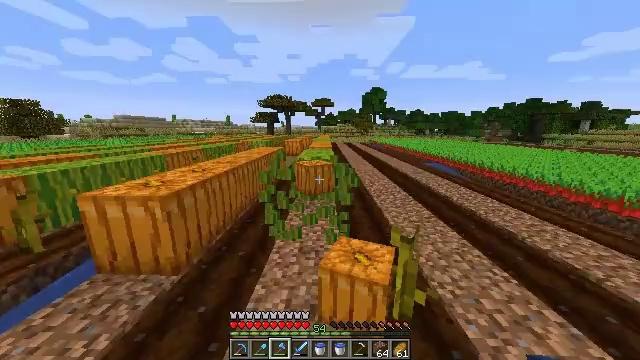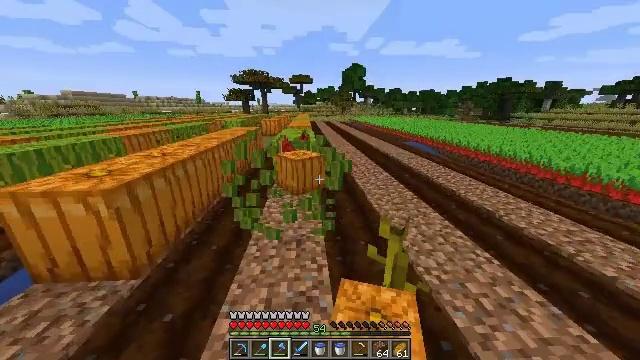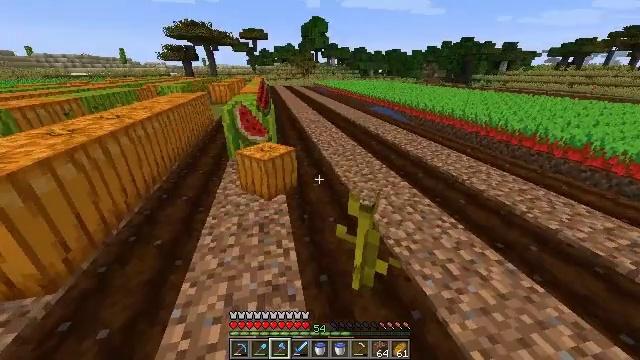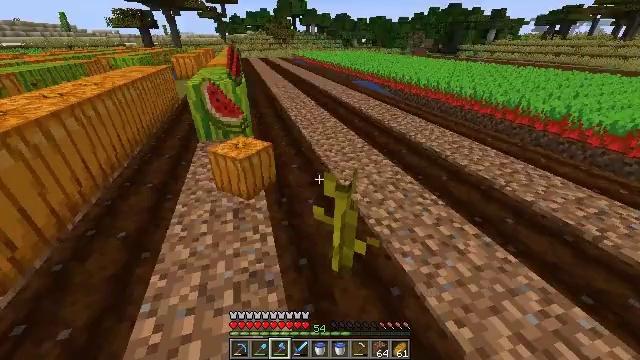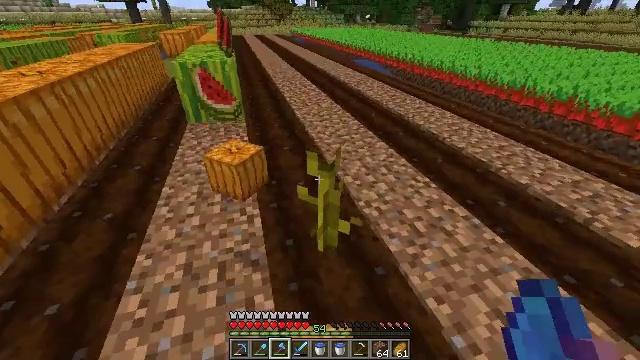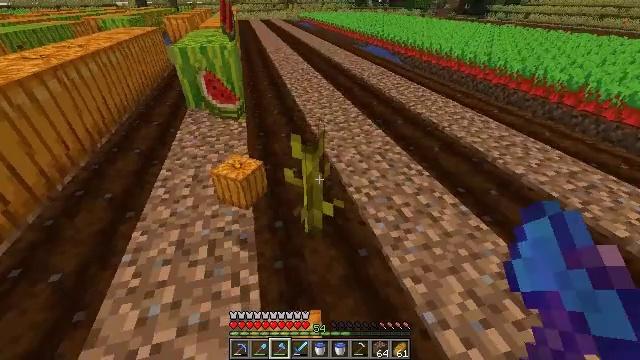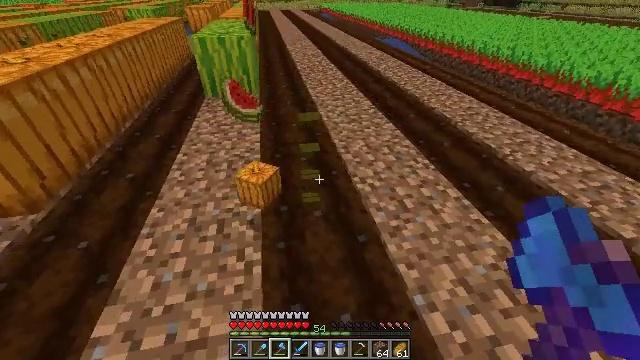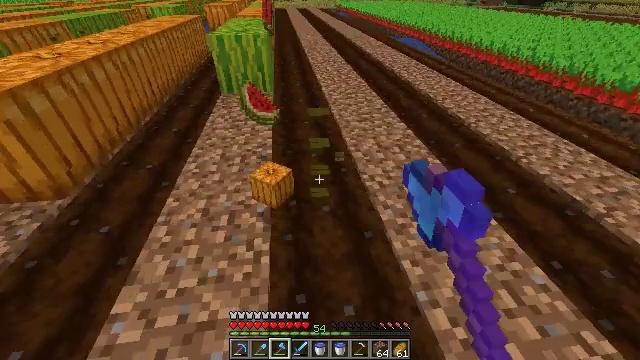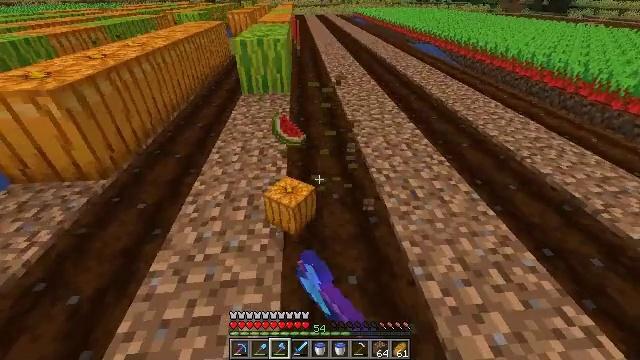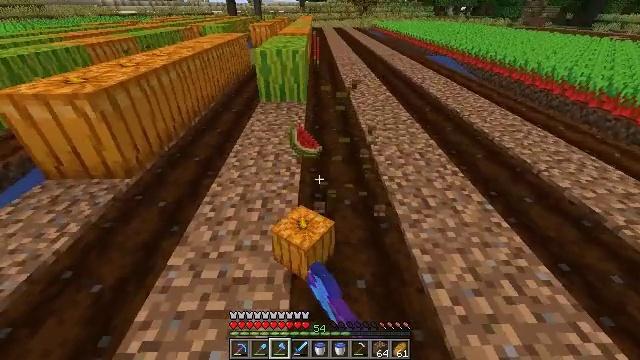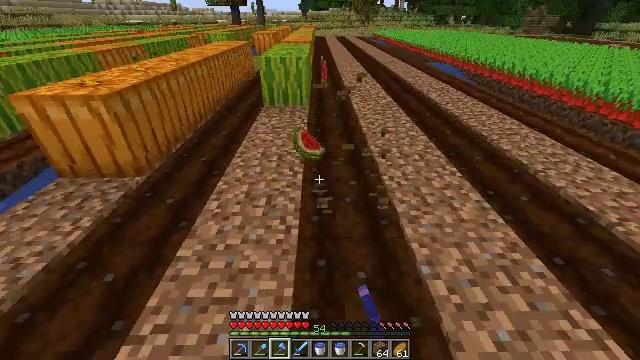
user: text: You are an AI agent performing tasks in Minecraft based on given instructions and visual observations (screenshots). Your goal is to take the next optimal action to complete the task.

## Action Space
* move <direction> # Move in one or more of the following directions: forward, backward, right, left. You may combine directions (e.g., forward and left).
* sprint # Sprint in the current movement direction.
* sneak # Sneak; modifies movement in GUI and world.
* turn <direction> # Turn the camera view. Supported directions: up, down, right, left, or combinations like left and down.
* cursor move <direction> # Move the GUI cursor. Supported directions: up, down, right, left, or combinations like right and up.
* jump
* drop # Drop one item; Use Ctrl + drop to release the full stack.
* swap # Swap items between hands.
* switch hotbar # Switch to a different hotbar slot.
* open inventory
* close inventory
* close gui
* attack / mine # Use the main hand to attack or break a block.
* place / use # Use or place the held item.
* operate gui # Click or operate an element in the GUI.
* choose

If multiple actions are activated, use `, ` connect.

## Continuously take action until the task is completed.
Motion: motion action
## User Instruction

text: Break the melon stem to clear space.
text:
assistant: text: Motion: sprint, turn right and down
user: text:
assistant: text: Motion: move right, sprint, turn right and down
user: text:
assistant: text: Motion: move back and move right, sprint, turn right and down
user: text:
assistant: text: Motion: move back and move right, sprint, turn down
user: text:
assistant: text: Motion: move back and move right, sprint, turn left and down
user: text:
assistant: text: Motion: move back, sprint, turn left and down, attack / mine
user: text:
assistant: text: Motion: move back, sprint, turn left, attack / mine
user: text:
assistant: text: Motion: move back, sprint, turn left and up, attack / mine
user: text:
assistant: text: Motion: sprint, turn left and up, attack / mine
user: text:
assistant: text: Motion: sprint, turn up
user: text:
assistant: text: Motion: sprint